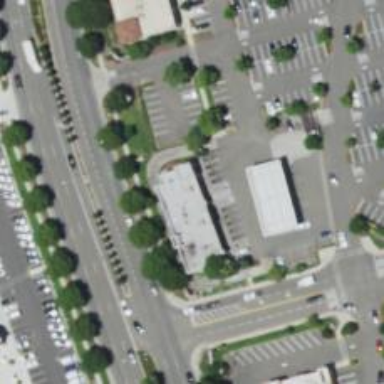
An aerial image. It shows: Convenience shop.